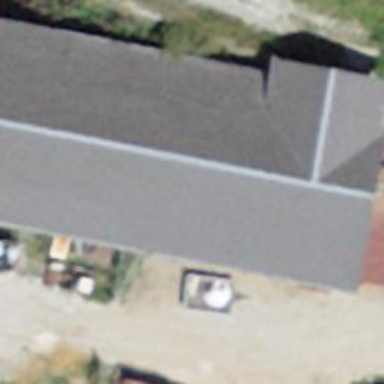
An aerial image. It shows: Stable.